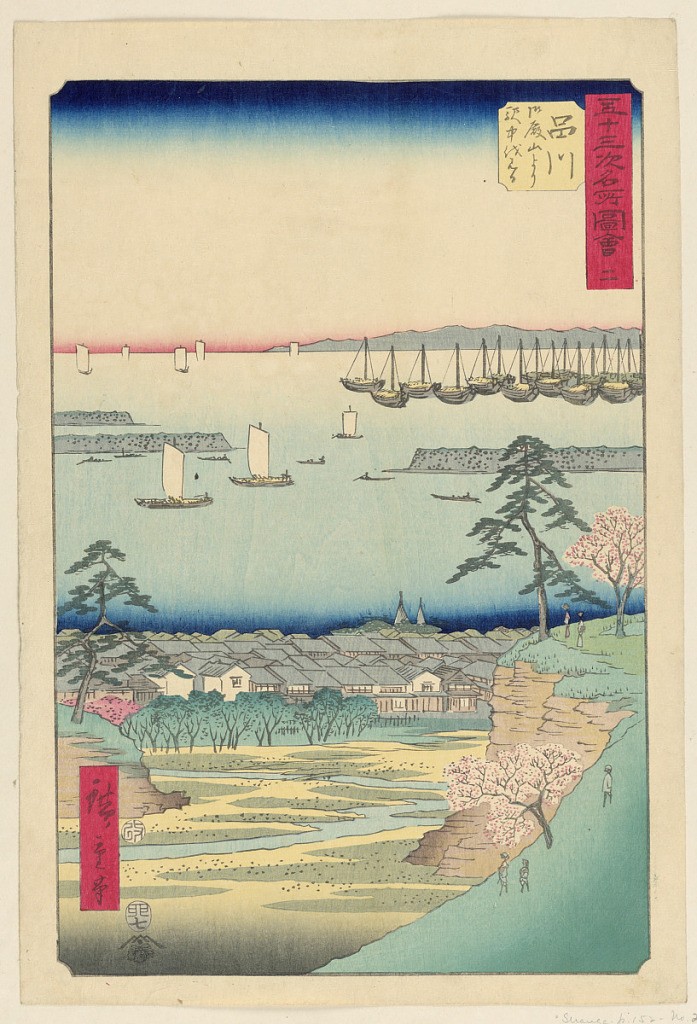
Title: Shinagawa from the series 53 Stations of Tokaido
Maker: Ando Hiroshige, Japanese, 1797–1858
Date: ca. 1856-58
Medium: Woodblock print in colored ink on paper
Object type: Print
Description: Hirogshige: Issued between Tsuta-ya Kichizō (ca. 1800s-60s). aratame [approved] seal plus year month seal: Hare VII [1855]. signature: Hiroshige ga: A view in the foreground contains three figures and blooming cherry blossom trees, that overlook a river, travelling towards a tiny forest and rooftops of a small town. The middle ground shows various sailboats and ships sailing out to sea. There is a small mountain silhouette in the horizon just below the blue skyline, and next to the red sunset are both shown in a gradation. Identical to the print 1941-31-201 except the horizon is red rather than purple.